Question: YouTube has this crazy cool feature when you change videos there's a bar to indicate page loading. Using 'AngularJS', how can I have the same effect?

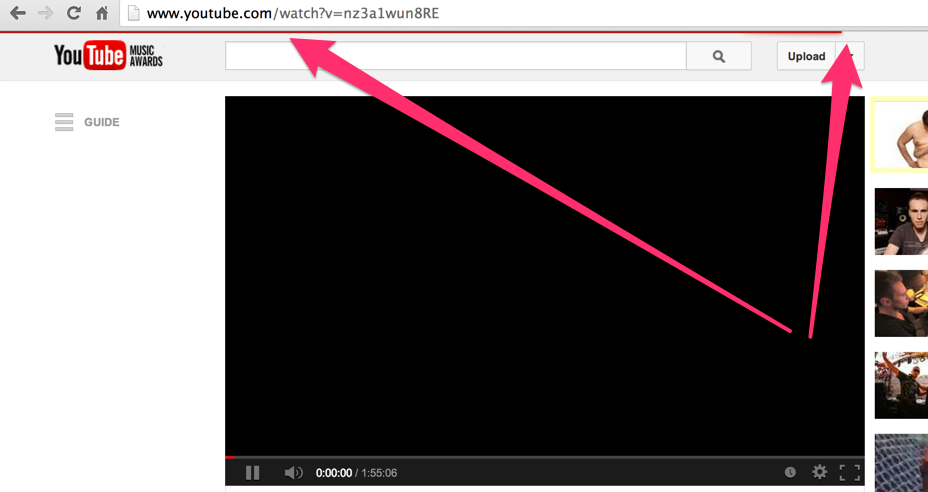
Answer: This is a good start: <URL>
It has an interceptor that displays the bar when an XHR is triggered, you could change it so that it shows the bar on $routeChangeStart and hides it on $routeChangeSuccess.